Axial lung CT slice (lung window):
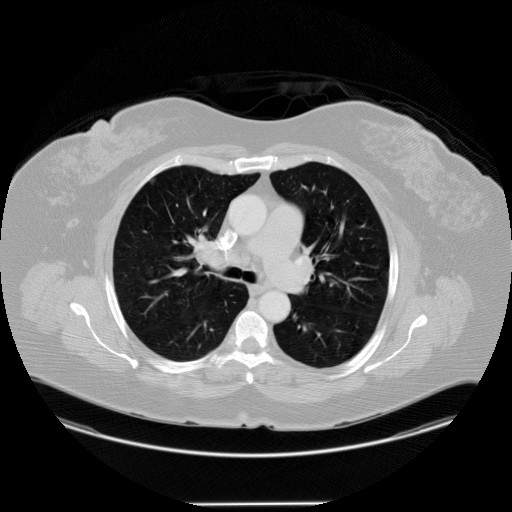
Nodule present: no